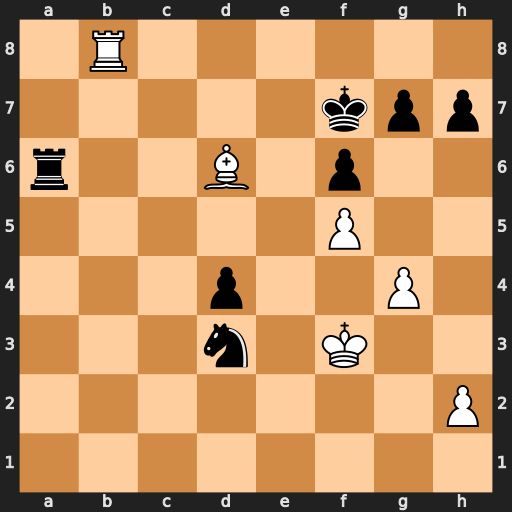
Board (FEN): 1R6/5kpp/r2B1p2/5P2/3p2P1/3n1K2/7P/8
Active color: w
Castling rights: -
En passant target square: -
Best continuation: Rf8#